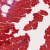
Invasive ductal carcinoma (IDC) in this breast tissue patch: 0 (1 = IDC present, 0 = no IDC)